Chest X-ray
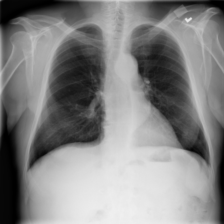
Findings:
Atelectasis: negative
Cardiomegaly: negative
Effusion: negative
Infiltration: negative
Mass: negative
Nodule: negative
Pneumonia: negative
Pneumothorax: negative
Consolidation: negative
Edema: negative
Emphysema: negative
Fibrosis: negative
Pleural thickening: negative
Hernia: negative